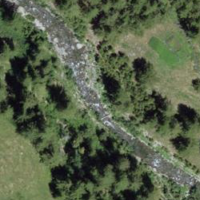
EUNIS habitat code: 31
Species observed at this site:
Siona lineata